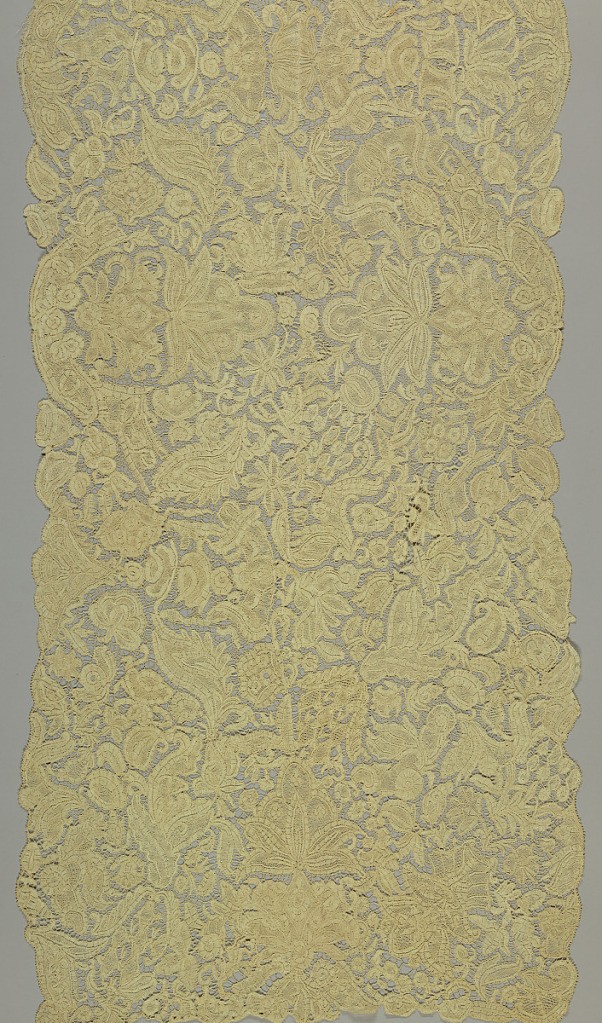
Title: Panel
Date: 18th century
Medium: linen Technique: bobbin lace, Brussels style
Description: Panel in large scale floral pattern interspersed by stylized vase shapes.